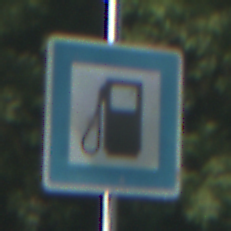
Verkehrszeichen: Tankstelle
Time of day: MorningAfternoon
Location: Outdoor (Nature)
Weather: Clear
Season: NotSpecified
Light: Natural